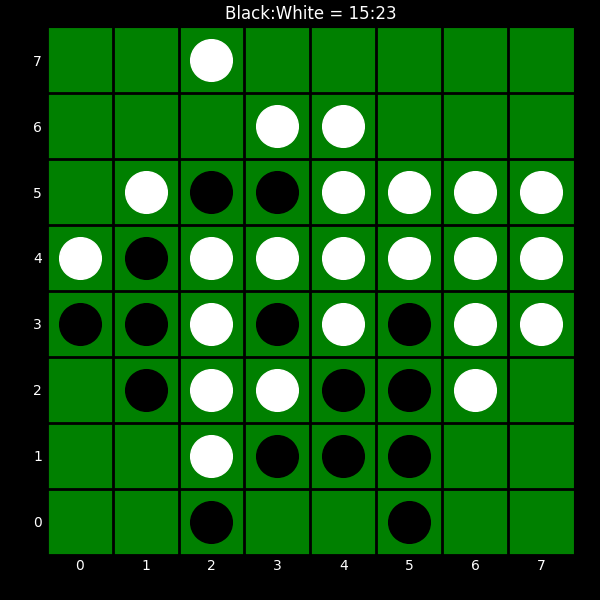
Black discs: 15
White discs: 23